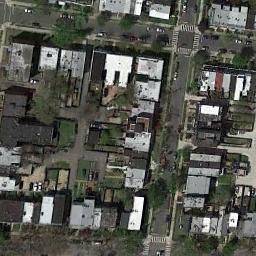
Label: residential